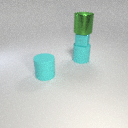
large cyan rubber cylinder to the left of large cyan rubber cylinder